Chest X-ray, PA view. Patient: 60 years old, sex M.
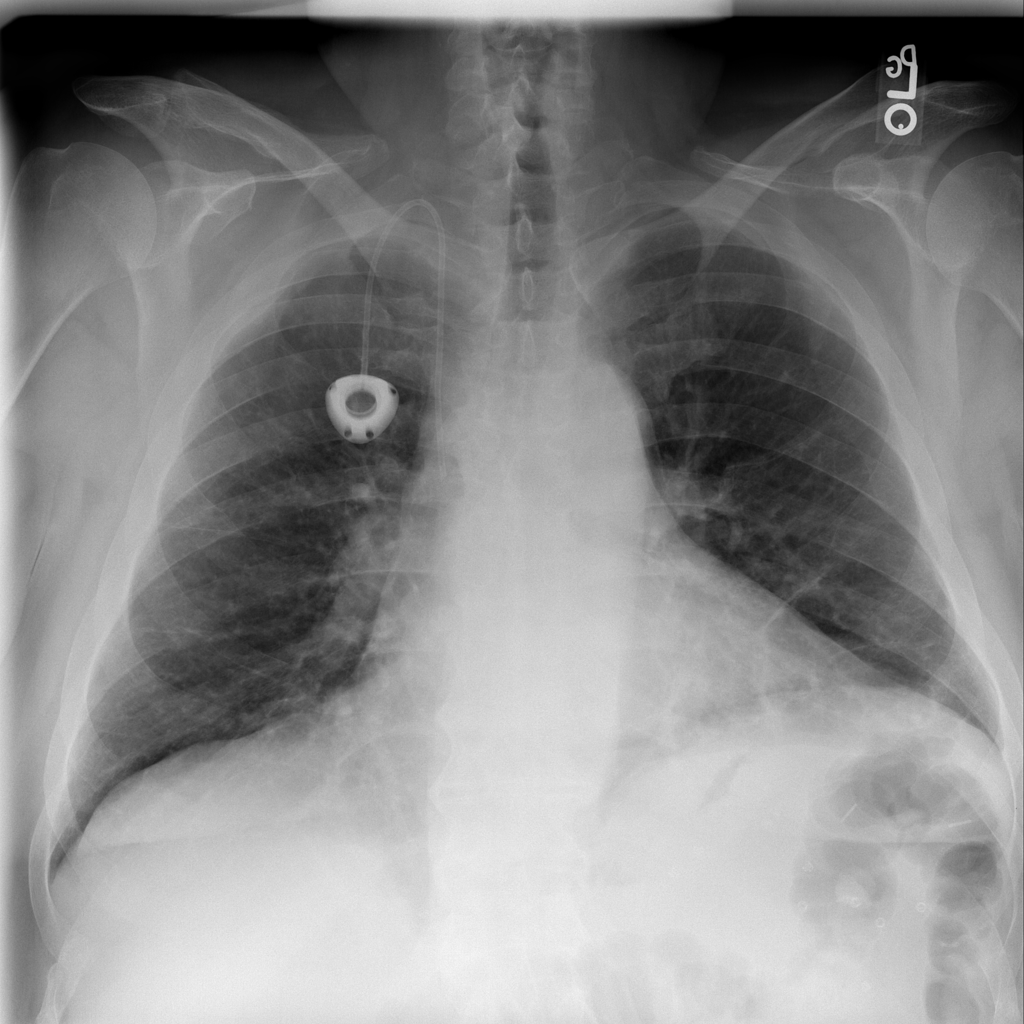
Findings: No Finding